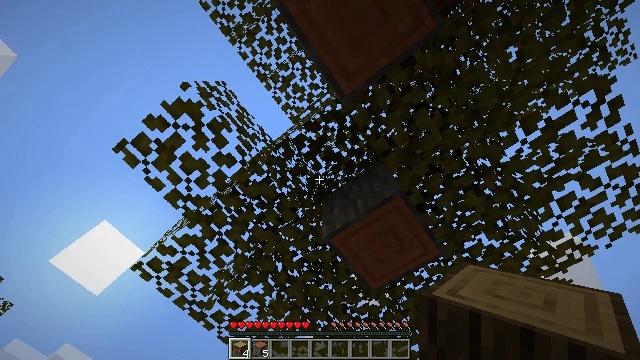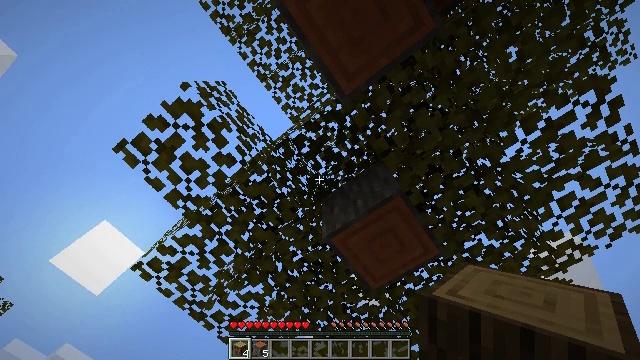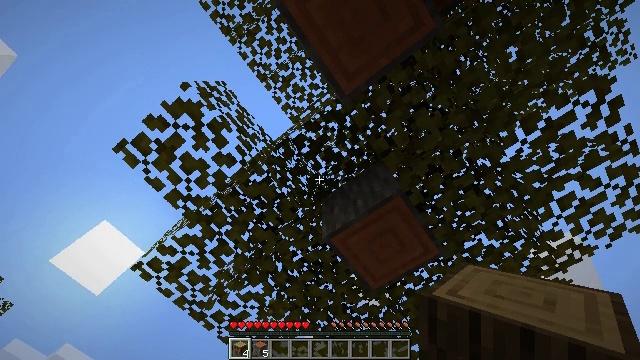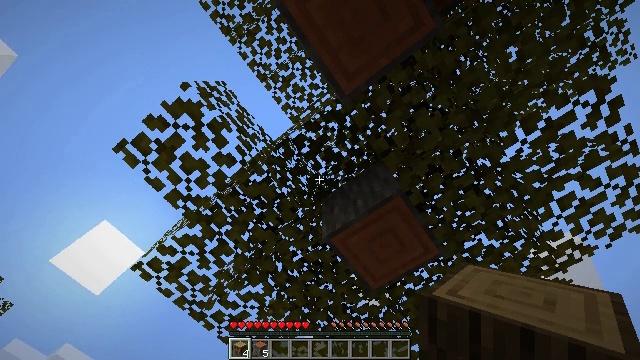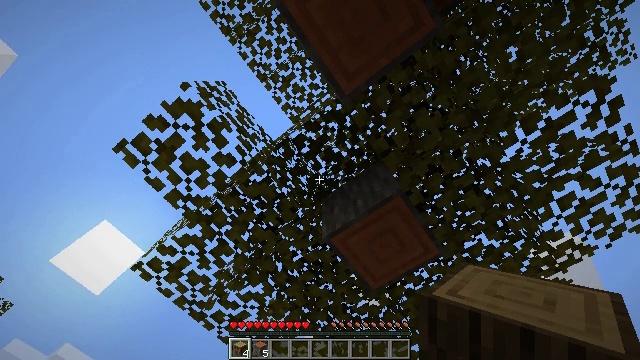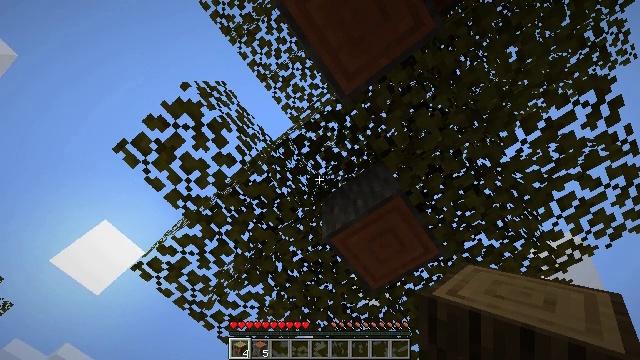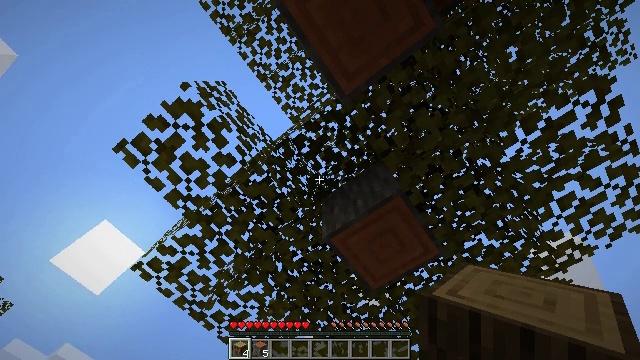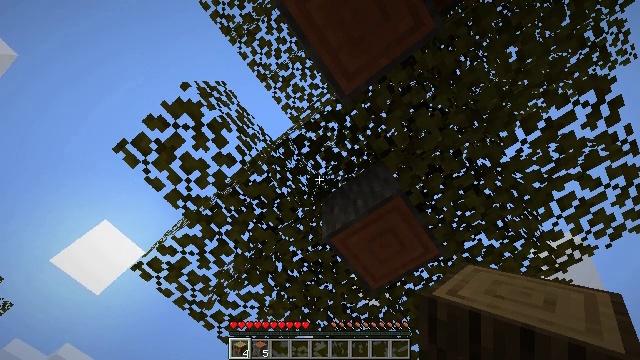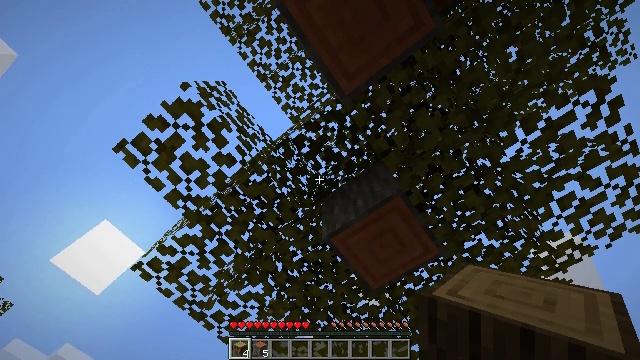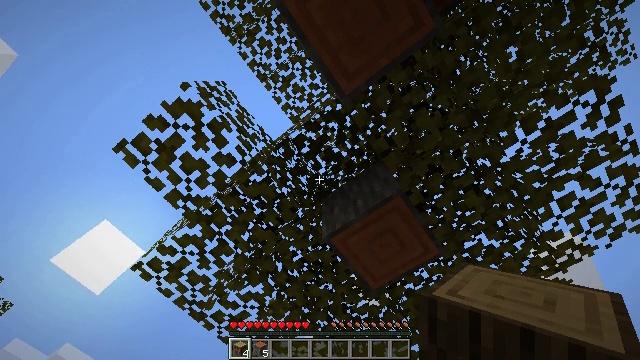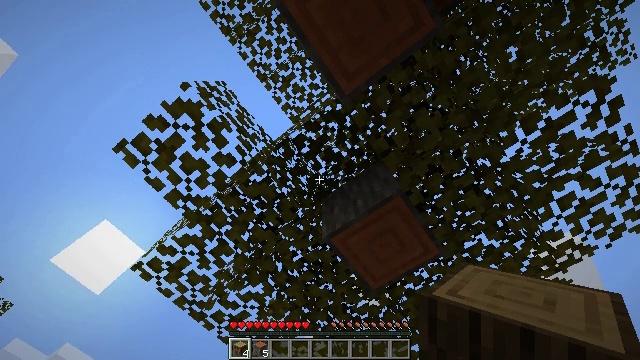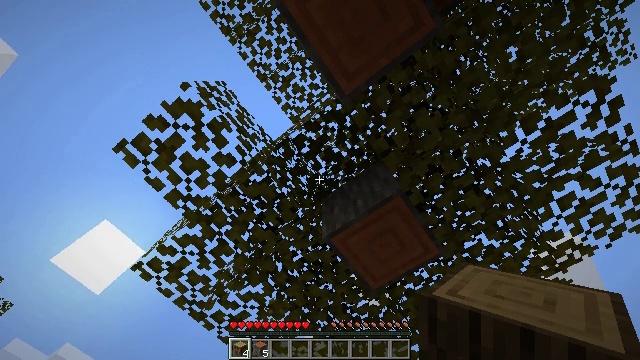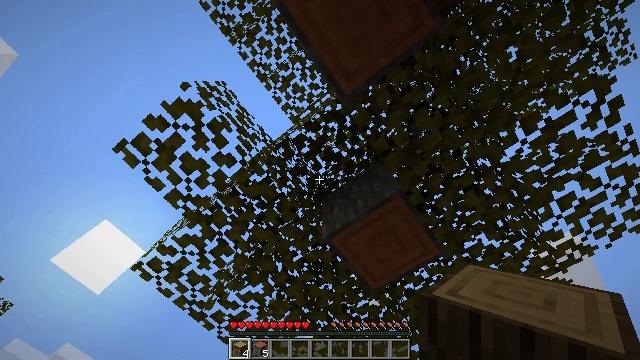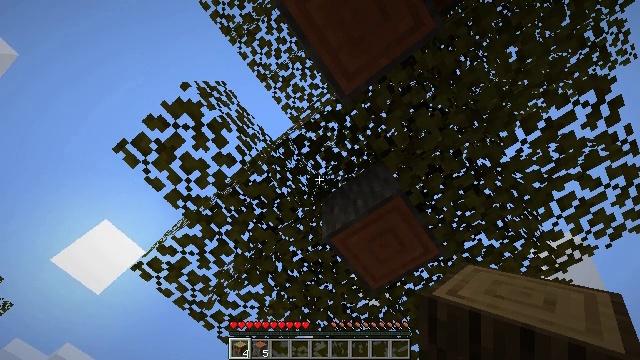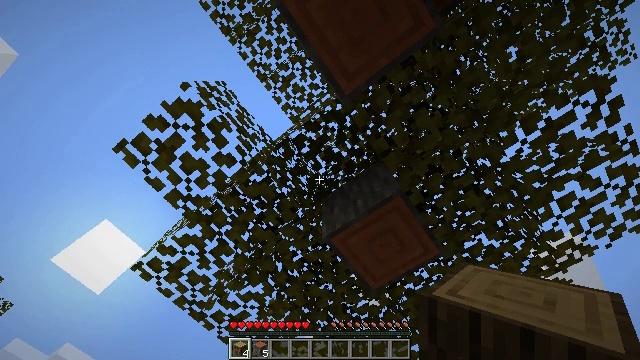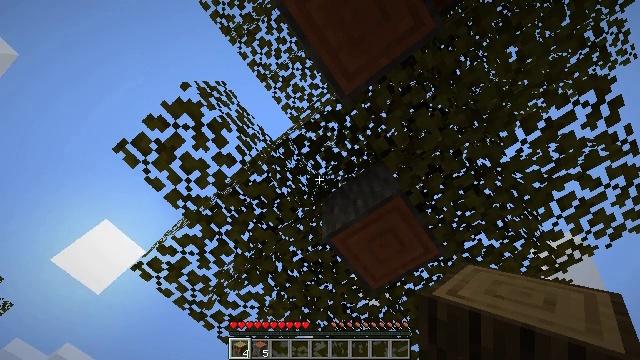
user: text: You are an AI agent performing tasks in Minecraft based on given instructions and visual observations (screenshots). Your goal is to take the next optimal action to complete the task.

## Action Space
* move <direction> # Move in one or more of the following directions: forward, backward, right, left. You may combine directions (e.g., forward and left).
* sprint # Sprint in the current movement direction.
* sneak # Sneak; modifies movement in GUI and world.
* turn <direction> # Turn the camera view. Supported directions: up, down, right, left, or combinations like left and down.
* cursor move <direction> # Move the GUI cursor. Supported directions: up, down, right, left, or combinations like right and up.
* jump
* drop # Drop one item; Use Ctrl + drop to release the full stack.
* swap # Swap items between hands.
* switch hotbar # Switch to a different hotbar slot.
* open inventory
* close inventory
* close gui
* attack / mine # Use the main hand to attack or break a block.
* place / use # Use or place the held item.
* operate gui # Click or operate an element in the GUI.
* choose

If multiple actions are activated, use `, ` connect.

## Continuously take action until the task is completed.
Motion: motion action
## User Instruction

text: Harvest the acacia log from the forest.
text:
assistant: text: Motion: no_op
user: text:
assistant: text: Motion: no_op
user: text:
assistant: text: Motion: no_op
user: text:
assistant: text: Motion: no_op
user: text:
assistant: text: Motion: no_op
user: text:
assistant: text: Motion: no_op
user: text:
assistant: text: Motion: no_op
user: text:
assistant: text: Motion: no_op
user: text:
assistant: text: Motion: no_op
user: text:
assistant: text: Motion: no_op
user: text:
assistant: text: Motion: no_op
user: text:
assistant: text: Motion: no_op
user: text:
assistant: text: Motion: no_op
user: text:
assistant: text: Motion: no_op
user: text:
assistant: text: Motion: no_op
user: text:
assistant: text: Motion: no_op
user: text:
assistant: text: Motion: no_op
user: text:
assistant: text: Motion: no_op
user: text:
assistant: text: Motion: no_op
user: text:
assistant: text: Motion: no_op
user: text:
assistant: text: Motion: no_op
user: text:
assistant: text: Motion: no_op
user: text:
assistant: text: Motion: no_op
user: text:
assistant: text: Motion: no_op
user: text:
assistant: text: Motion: no_op
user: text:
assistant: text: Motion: no_op
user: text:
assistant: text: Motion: no_op
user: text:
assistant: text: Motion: no_op
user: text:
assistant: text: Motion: no_op
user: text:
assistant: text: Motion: no_op